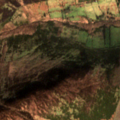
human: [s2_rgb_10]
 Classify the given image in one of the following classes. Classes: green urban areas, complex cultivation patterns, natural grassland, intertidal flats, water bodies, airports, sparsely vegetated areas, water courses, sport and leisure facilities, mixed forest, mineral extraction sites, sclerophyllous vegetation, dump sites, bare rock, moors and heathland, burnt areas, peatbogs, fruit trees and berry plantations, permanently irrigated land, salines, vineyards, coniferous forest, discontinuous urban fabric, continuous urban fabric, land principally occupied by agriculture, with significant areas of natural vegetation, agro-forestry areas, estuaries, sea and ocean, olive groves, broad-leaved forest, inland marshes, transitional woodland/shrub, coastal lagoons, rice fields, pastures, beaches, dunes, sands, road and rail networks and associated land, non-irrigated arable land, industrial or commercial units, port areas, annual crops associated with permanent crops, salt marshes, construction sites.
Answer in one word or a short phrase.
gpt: land principally occupied by agriculture, with significant areas of natural vegetation, natural grassland, moors and heathland, transitional woodland/shrub